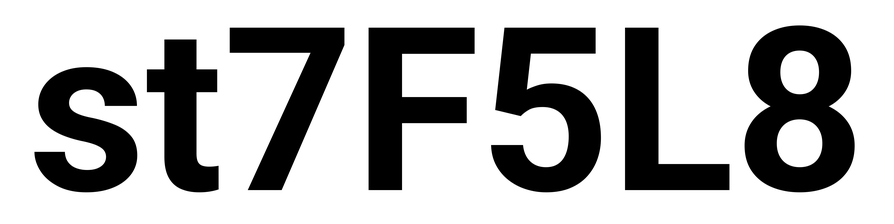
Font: Roboto_Bold